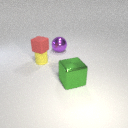
small yellow rubber cylinder to the left of large green metal cube